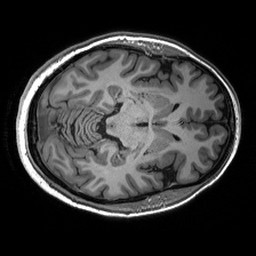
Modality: T1w
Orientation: axial
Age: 33
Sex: female
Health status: healthy
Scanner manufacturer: siemens
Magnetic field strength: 3 T
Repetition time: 2.53 s
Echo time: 0.00288 s